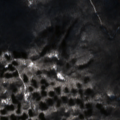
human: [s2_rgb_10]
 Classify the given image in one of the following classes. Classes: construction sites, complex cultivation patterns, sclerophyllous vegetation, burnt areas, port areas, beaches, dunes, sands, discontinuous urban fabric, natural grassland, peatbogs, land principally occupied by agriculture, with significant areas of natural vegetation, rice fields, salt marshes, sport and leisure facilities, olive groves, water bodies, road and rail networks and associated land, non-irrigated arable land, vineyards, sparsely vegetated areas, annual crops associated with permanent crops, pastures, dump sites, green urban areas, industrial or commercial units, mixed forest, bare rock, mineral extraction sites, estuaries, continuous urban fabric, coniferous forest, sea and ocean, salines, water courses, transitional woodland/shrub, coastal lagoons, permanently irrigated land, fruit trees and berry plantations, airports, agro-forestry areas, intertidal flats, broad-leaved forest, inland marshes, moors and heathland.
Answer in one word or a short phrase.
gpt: broad-leaved forest, transitional woodland/shrub